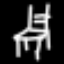
Label: chair